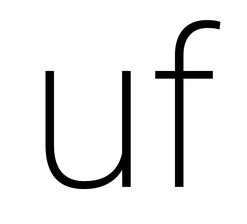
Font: Roboto_ExtraLight